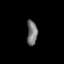
Tissue: prostate
Cell type: T cells
Senescence score: 0.6991
Nuclear area (px): 250
Mean DAPI intensity: 119.04